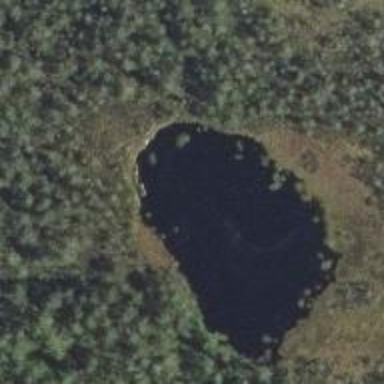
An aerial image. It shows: Pond with natural water.